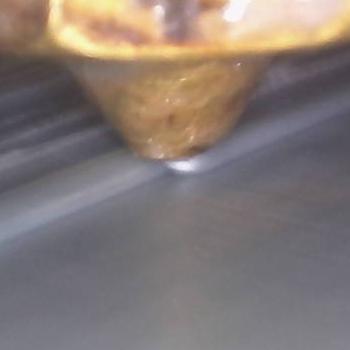
Flow rate: 168%